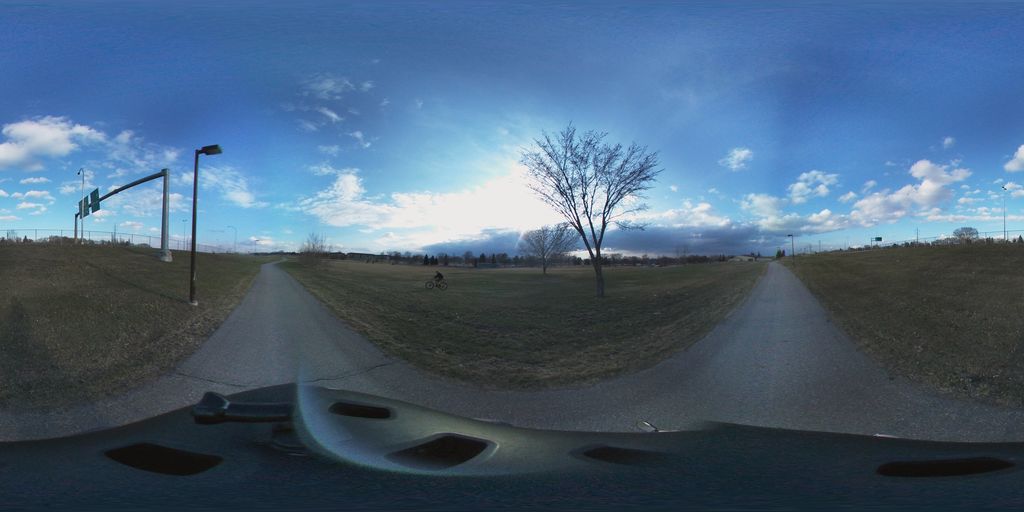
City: saskatoon